Interaction volume radius: 10 \u00c5
Interaction volume height: 25 \u00c5
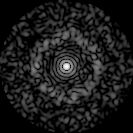
Disorder parameter: 0.8342